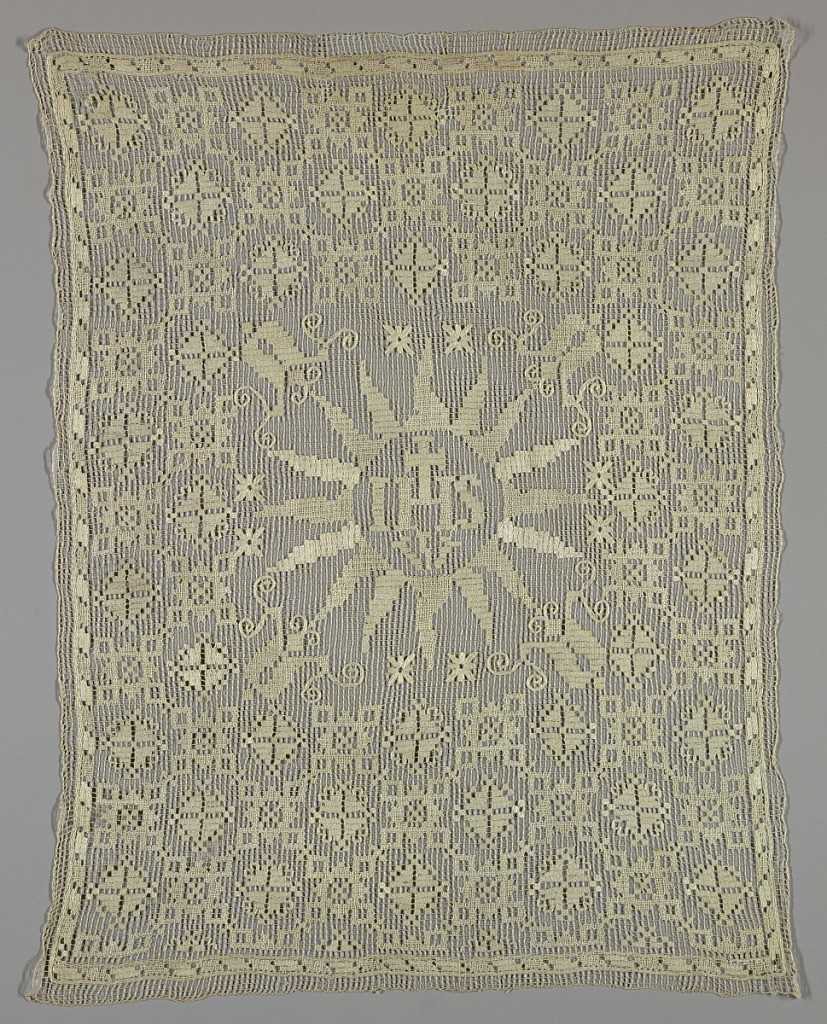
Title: Altar frontal
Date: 18th century
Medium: linen Technique: needlework on knotted net
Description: Altar frontal with central design of a sunburst containing the letters "IHS" with a cross extending upward. Stylized geometric pattern surrounds with central motif.